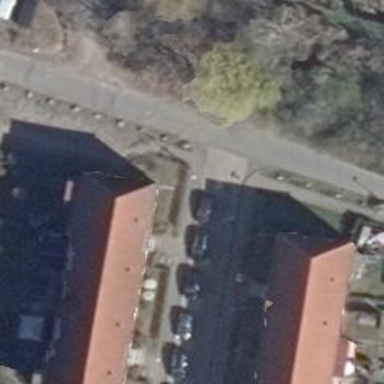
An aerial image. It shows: Residential road with concrete surface.